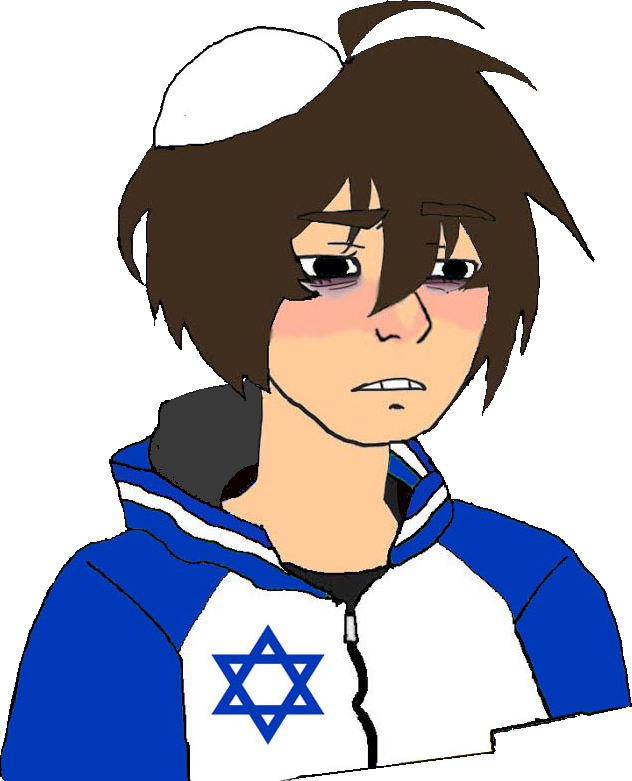
Label: 5_Twinkjak